Interaction volume radius: 5 \u00c5
Interaction volume height: 10 \u00c5
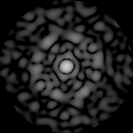
Disorder parameter: 0.816